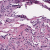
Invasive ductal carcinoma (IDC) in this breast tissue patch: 1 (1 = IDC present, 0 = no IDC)